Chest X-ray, AP view. Patient: 49 years old, sex F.
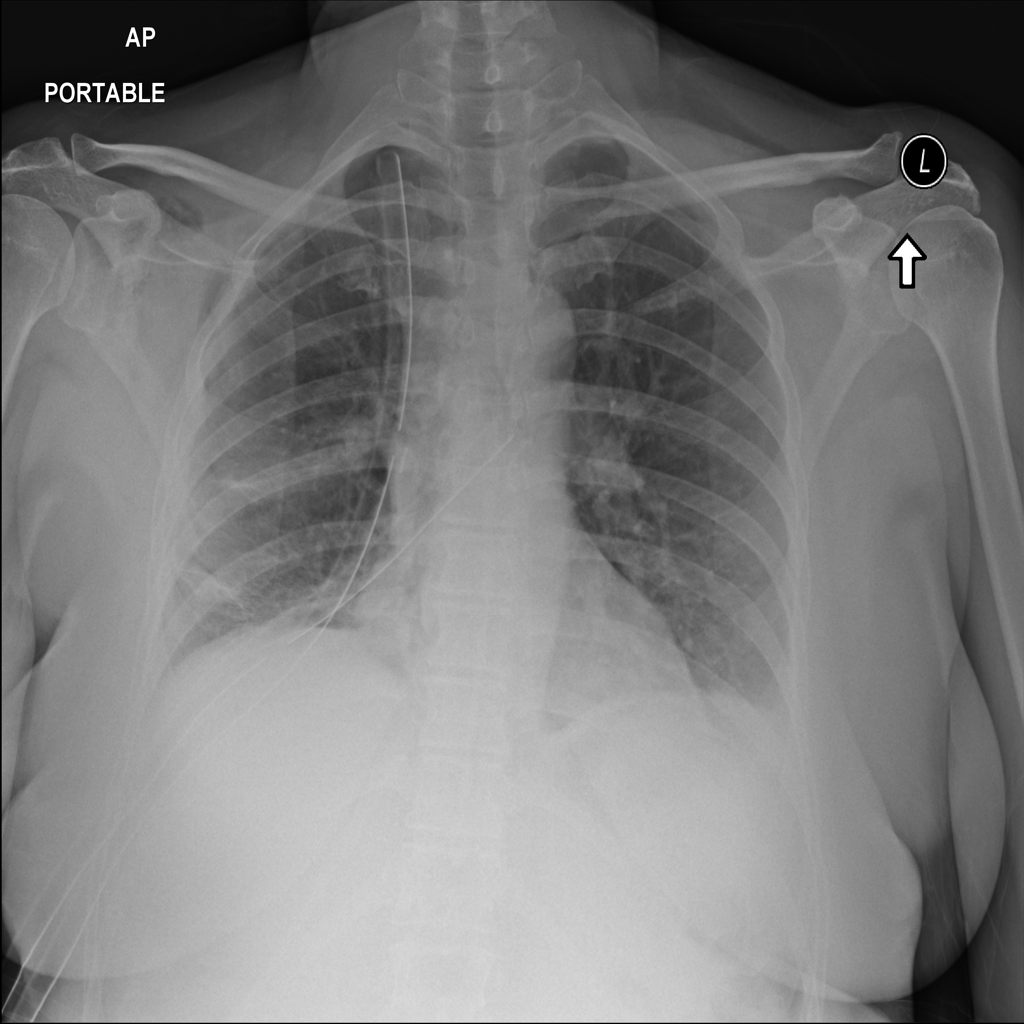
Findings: Atelectasis